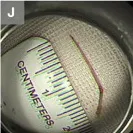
Images of the embedded foreign body in the esophagus, and extraction via endoscopic submucosal dissection in Case 1. (J) The removed fish bone.
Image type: radiology (ct)